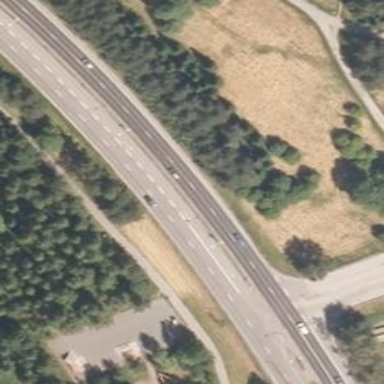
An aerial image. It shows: Primary highway.